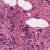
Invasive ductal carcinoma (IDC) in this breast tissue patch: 1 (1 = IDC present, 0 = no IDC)